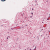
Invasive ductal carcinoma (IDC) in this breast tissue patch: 0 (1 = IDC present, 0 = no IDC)